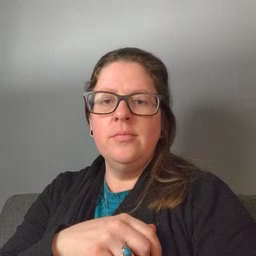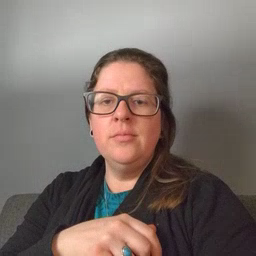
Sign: girl